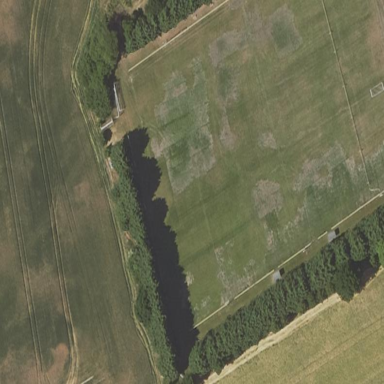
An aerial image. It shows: Soccer pitch for leisureland activities.